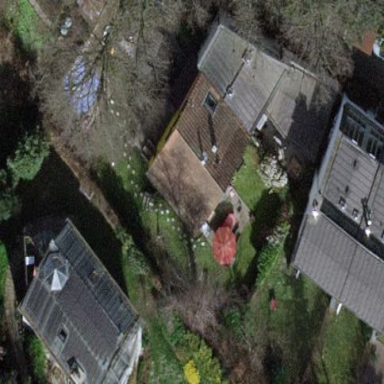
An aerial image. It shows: Garden surrounded by fence.